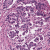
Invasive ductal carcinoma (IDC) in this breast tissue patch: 1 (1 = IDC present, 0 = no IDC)